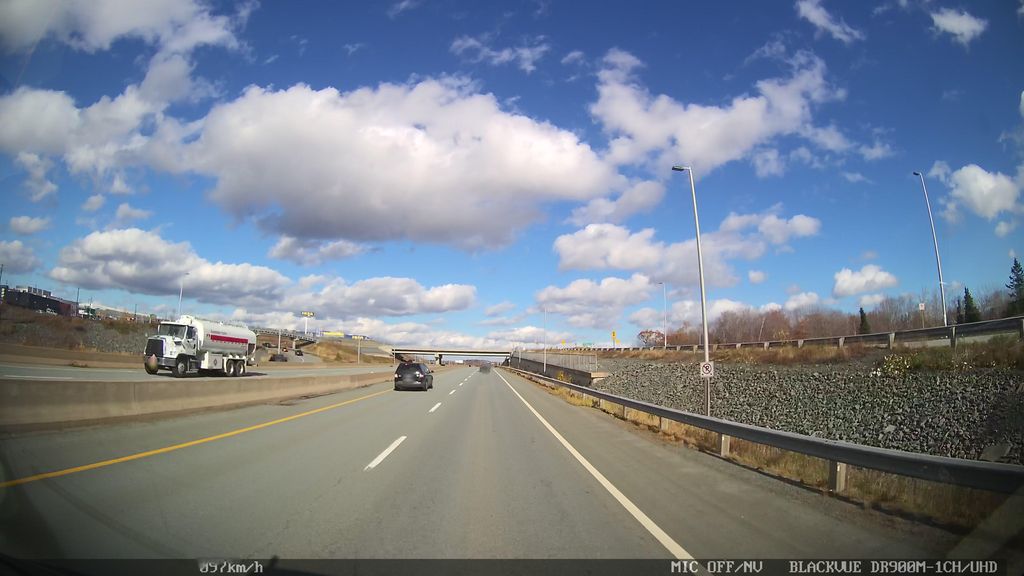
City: halifax